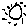
Label: sun